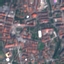
Land use / land cover: Residential